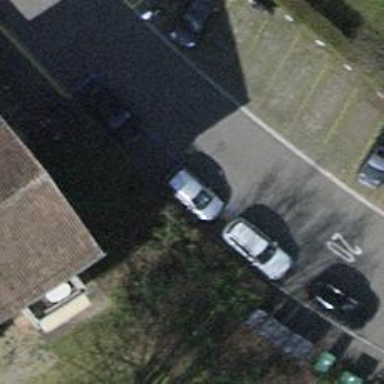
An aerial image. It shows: Parking lane for vehicles.